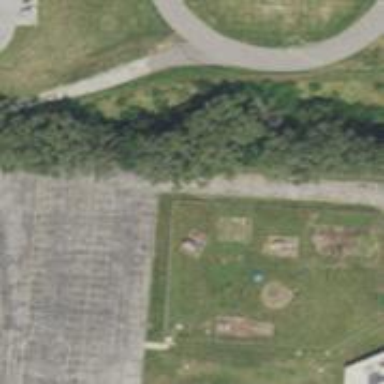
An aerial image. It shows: Playground enclosed by fence.